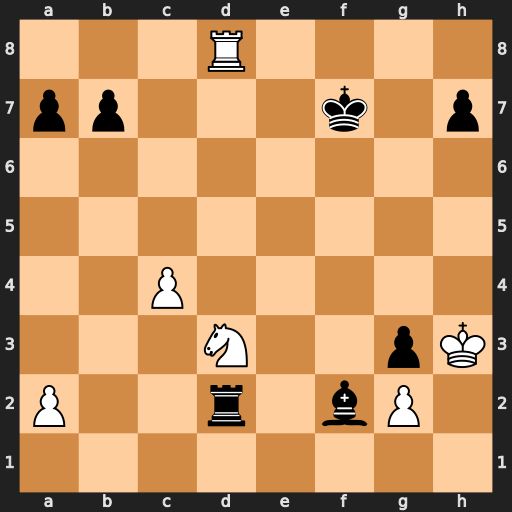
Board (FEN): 3R4/pp3k1p/8/8/2P5/3N2pK/P2r1bP1/8
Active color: w
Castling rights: -
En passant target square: -
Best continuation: Ne5+ Ke6 Rxd2